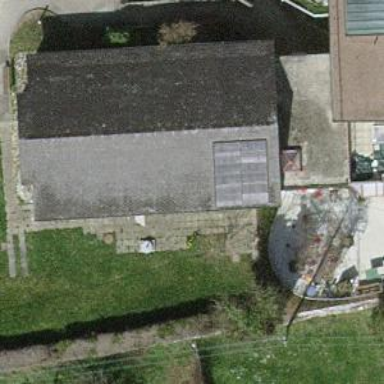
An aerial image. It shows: Building with gabled roof.